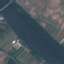
Land use / land cover class: River